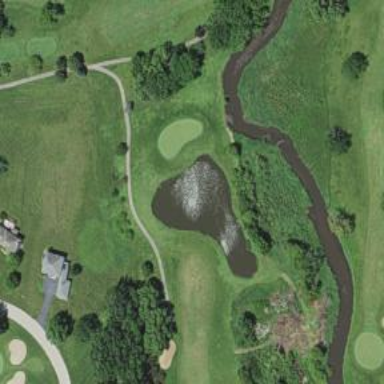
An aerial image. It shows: Water hazard in golf course. The hazard is natural water feature.